Question: When I test <URL> on Google SDTT it will show:
> This is not a verified publisher markup.
Error: Missing required field "updated".
Error: Missing required hCard "author".
How can I solve it? And is this affecting my SEO rating?

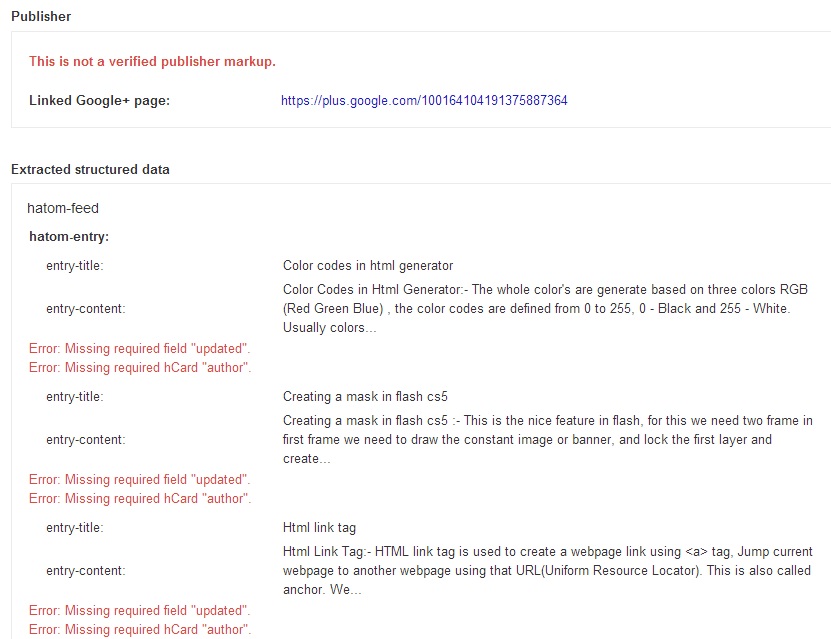
Answer: You will need to integrate your personal Plus profile with website and vice versa.
Follow this:
- Create a link to your Google+ profile from your webpage, like this:'''
<a href="[profile_url]?rel=author">Google</a>
'''
- Replace '[profile_url]' with the your Google+ profile URL, like this:'''
<a href="https://plus.google.com/109412257237874861202? rel=author">Google</a>
'''
- Your link must contain the '?rel=author' parameter. If it's missing, Google won't be able to associate your content with your Google+ profile.- Add a reciprocal link back from your profile to the site(s) you just updated.- Edit the Contributor To section.- In the dialog that appears, click Add custom link, and then enter the website URL.- If you want, click the drop-down list to specify who can see the link.- Click Save.
More here: <URL>
---
UPDATE:
In a very latest update issued today only, Google has confirmed that they are completely removing authorship feature from Google search. Pls follow updates here: <URL>